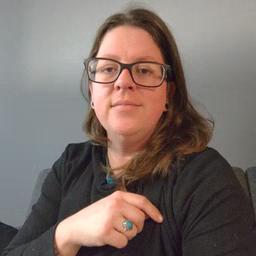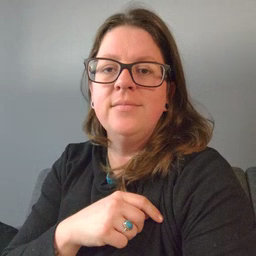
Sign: pretend